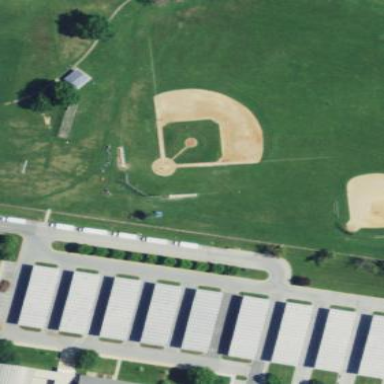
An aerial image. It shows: Baseball pitch for leisure land activities.